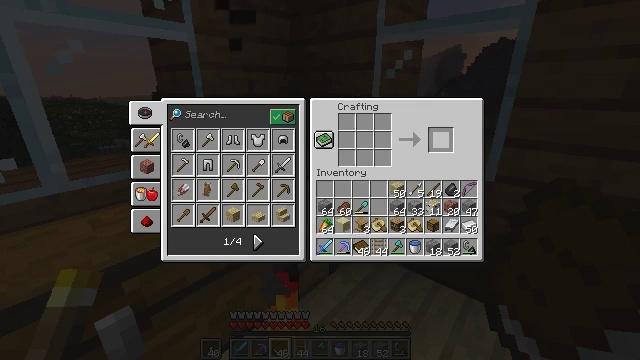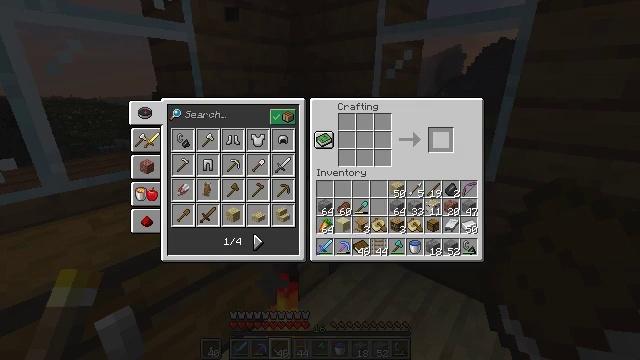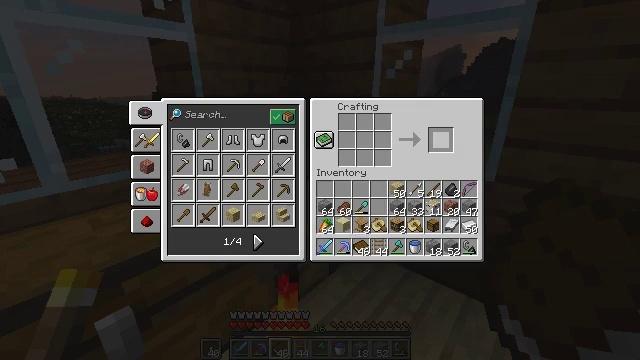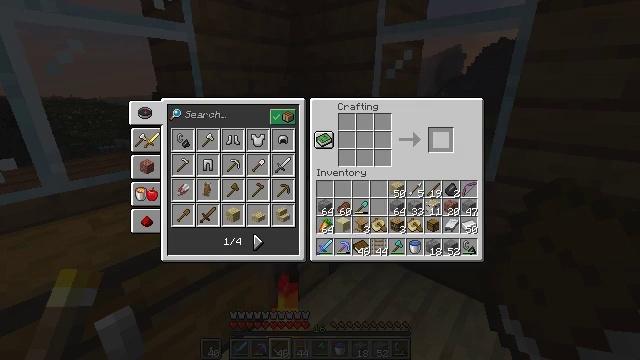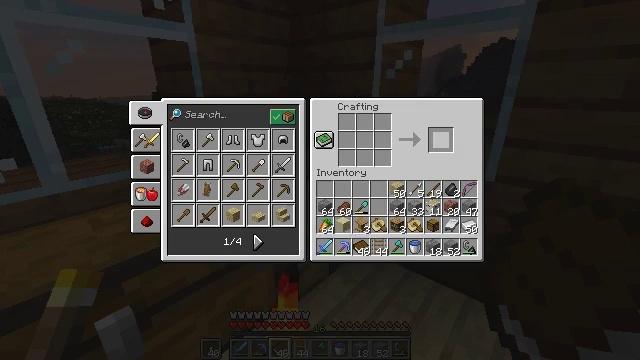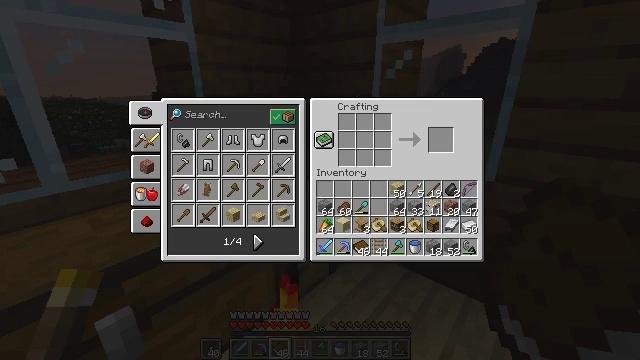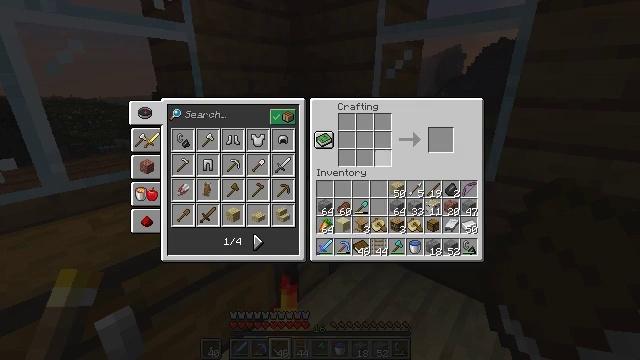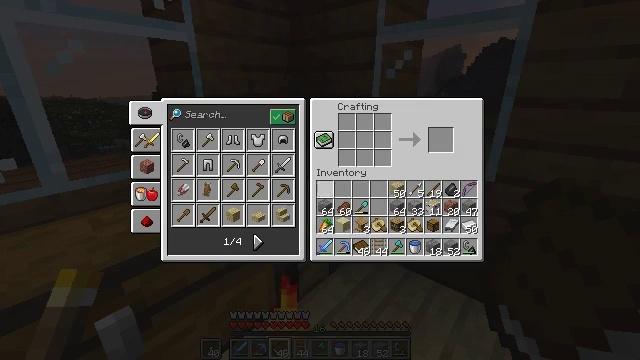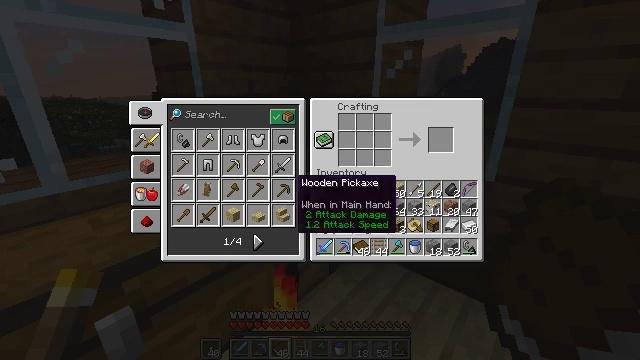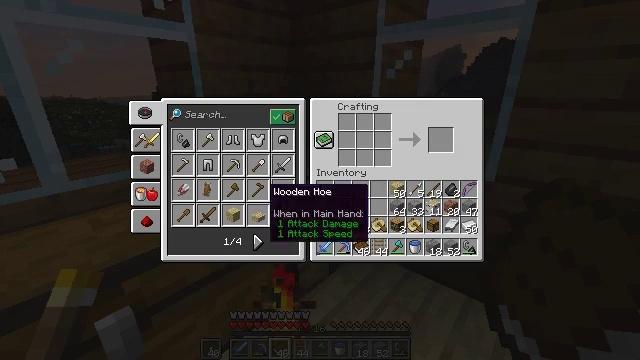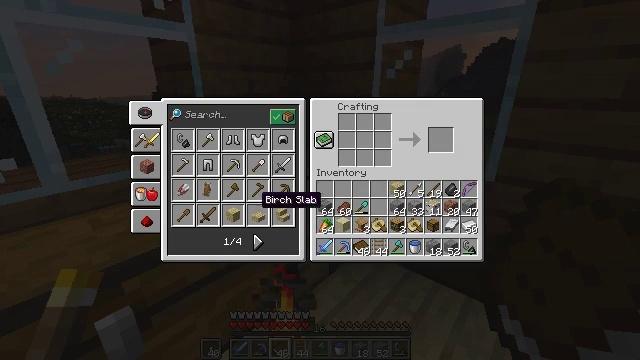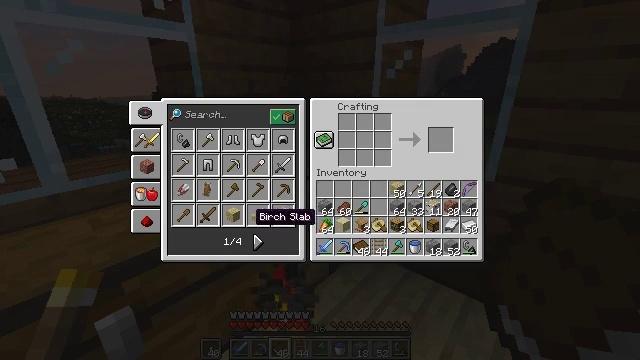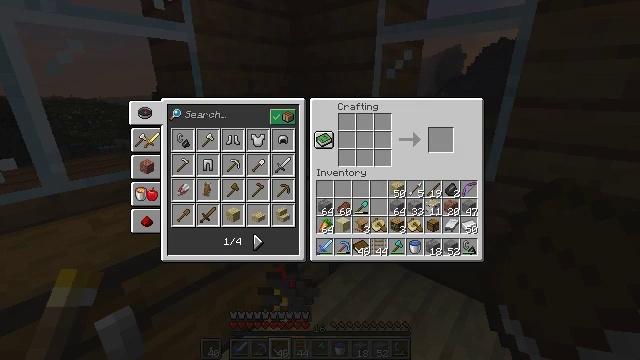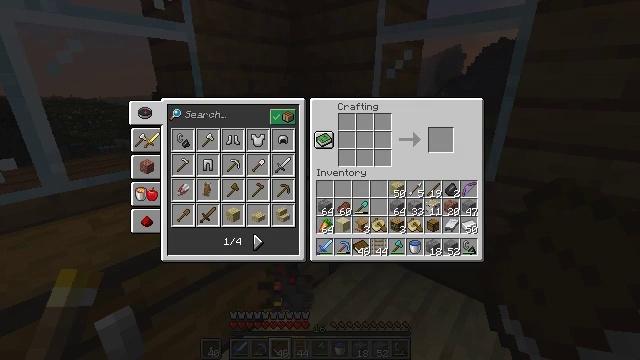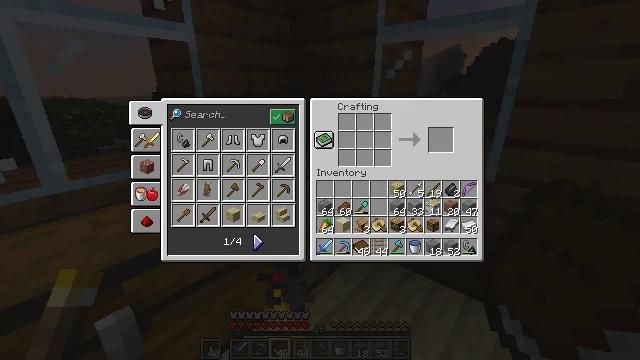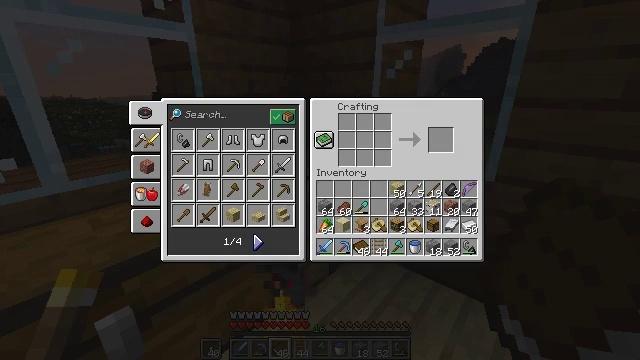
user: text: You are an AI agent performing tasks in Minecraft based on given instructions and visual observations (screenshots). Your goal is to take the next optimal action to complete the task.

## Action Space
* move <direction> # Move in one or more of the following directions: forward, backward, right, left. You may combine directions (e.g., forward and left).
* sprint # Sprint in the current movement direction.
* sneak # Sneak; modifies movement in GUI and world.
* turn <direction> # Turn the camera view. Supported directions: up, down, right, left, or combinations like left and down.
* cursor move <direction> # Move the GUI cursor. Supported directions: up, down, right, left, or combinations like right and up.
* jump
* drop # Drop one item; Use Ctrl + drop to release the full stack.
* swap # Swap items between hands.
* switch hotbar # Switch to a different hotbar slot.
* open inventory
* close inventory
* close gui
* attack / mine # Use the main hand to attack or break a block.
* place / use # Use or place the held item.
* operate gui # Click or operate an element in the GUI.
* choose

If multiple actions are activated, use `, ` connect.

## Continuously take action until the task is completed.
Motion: motion action
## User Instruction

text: Produce birch slabs with birch planks at the crafting table.
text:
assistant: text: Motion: sneak
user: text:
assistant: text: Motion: sneak
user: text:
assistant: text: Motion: no_op
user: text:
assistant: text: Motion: no_op
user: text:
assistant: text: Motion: turn left
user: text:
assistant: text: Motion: turn left and down
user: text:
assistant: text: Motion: turn left and down
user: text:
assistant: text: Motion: turn left and down
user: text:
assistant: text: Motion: turn left and down
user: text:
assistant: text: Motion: turn left and down
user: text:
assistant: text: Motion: turn down
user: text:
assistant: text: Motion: turn down
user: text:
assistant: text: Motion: no_op
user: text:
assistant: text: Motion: no_op
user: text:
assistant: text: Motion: no_op
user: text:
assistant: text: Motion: no_op
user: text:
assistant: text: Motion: no_op
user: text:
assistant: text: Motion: no_op
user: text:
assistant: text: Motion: turn up
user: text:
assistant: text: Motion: no_op
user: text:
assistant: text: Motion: no_op
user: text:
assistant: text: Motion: no_op
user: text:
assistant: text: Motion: no_op
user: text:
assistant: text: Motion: no_op
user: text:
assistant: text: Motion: attack / mine
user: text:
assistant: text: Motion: attack / mine
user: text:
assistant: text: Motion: no_op
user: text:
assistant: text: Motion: attack / mine
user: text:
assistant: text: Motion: attack / mine
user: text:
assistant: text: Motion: attack / mine